Question: I have more or less the code in the "view":
'''
'columns' => array(
array(
'header' => 'ID',
'name' => 'id',
'value'=>'$data->id',
),
'''
I need to add to it so that every TEXT id which displays August or early 1,2,3,4,5 was intended "TEXT"
ie no display output in August this:
'''
| ID | some_table | some_table |
| TEXT_1 | samplesample | samplesample |
| TEXT_2 | samplesample | samplesample |
| TEXT_3 | samplesample | samplesample |
| TEXT_4 | samplesample | samplesample |
| TEXT_5 | samplesample | samplesample |
'''

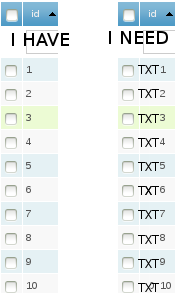
Answer: Try it like this:
'''
'columns' => array(
array(
'header' => 'ID',
'name' => 'id',
'value'=>function($data){
return "TXT".$data->id';
}
),
'''
It's like your other question: <URL>